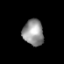
Tissue: prostate
Cell type: Epithelial cells
Senescence score: 0.306
Nuclear area (px): 521
Mean DAPI intensity: 148.464